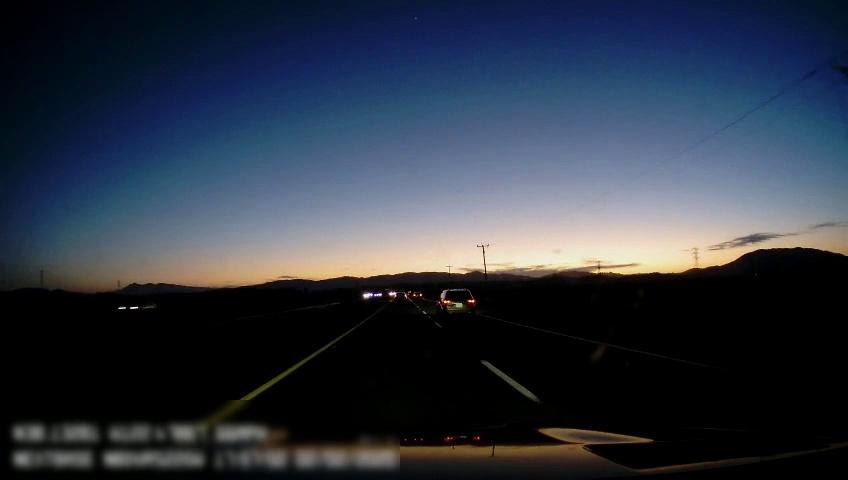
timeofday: Dusk/Dawn/Twilight
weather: Sunny
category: Drivable Space
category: Vehicles | Car
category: Vehicles | SUV
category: Vehicles | SUV
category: Vehicles | SUV
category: Lanes | Alternate Lane
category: Lanes | Current Lane
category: Lanes | Current Lane